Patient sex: M
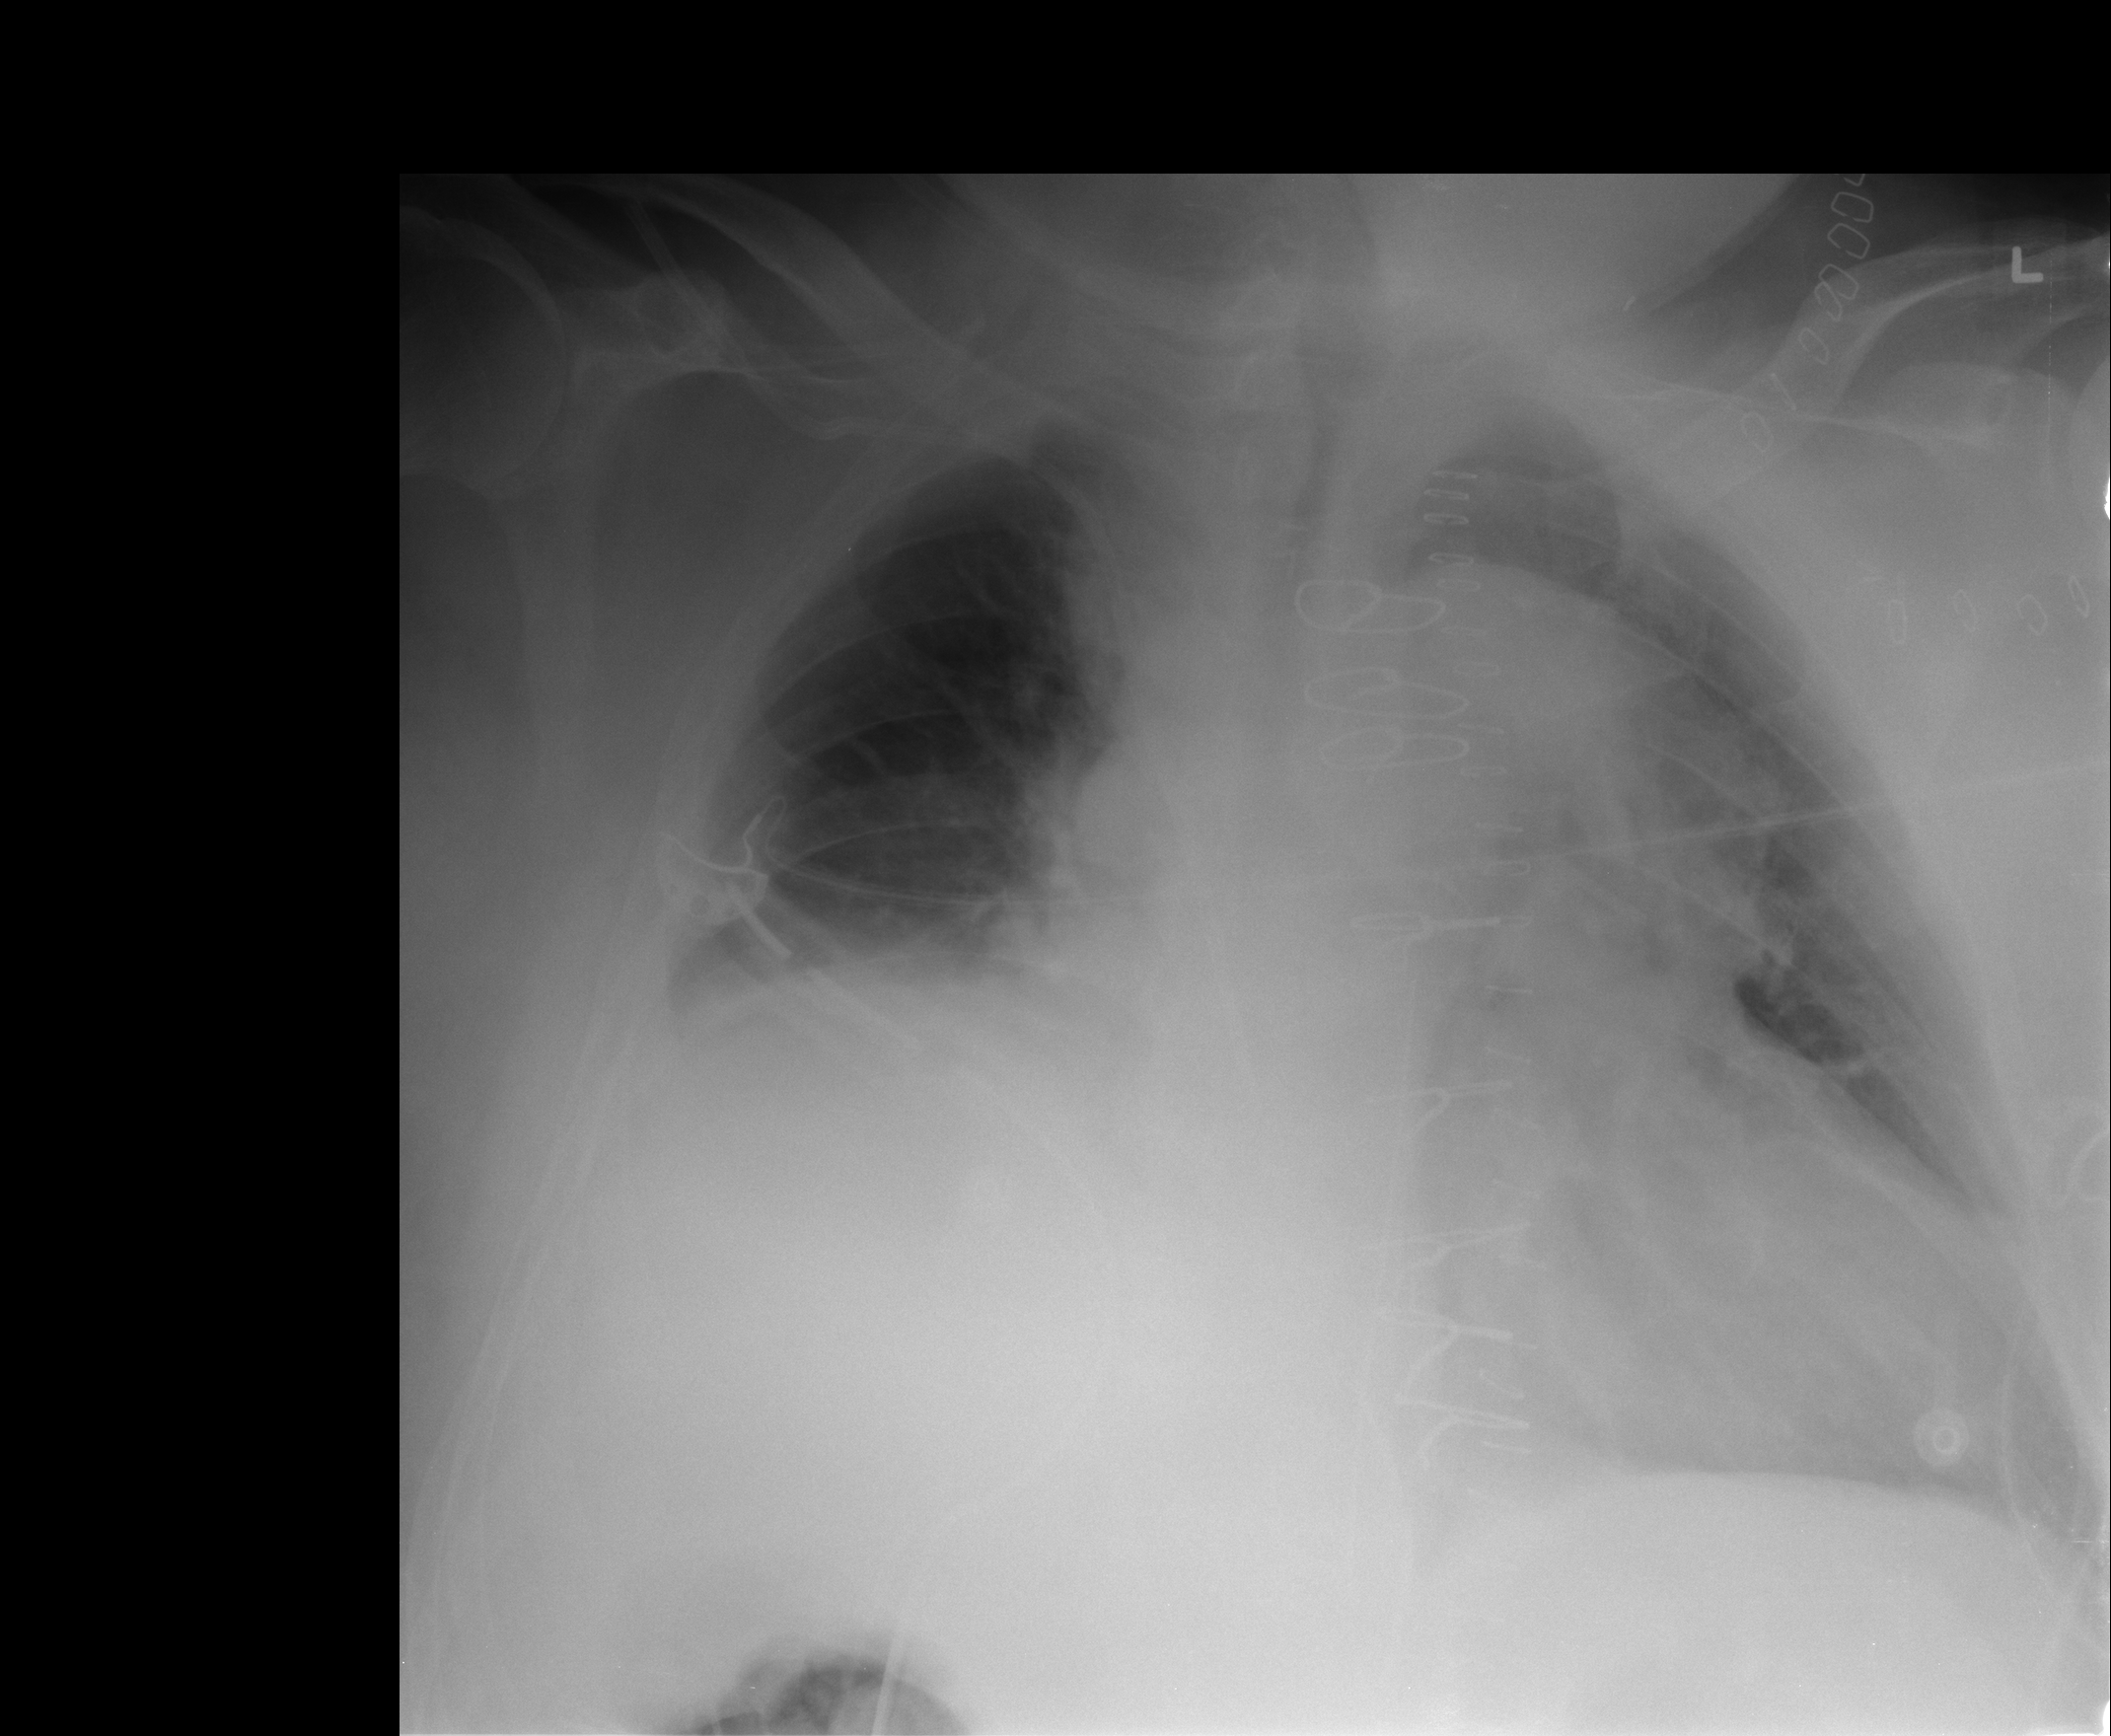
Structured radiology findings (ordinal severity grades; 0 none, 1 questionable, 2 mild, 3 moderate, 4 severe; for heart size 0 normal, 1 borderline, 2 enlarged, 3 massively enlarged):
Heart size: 2
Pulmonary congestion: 2
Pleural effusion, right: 2
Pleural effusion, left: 1
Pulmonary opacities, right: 2
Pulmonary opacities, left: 1
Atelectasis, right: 3
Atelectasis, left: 0